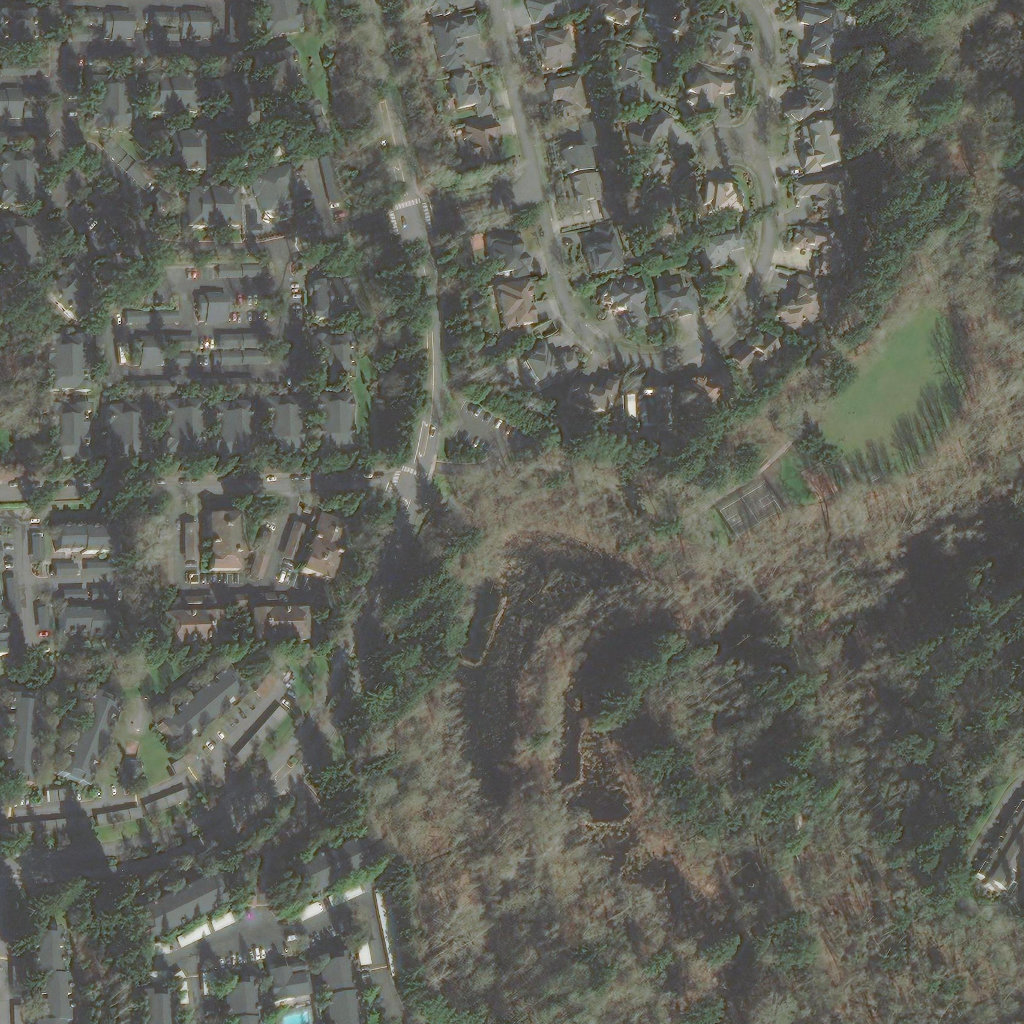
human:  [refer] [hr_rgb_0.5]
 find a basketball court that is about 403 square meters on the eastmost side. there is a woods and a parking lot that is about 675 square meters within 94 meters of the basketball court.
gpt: <box>[[70, 47, 76, 52, 0]]</box>

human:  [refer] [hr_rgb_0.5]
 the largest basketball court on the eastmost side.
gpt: <box>[[70, 47, 76, 52, 0]]</box>